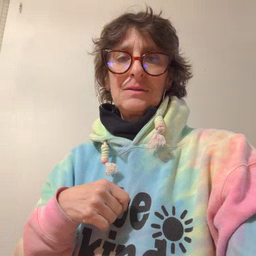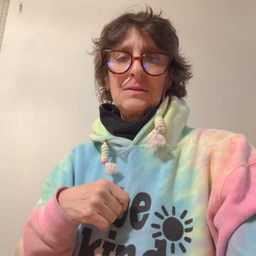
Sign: white